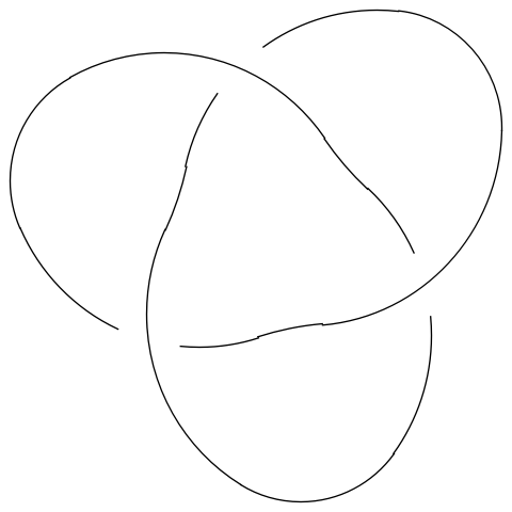
Crossing number: 3